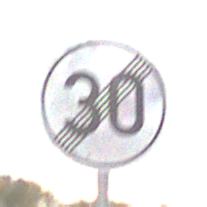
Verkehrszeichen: EndeGeschwindigkeit30
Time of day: MorningAfternoon
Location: Outdoor (Nature)
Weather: Overcast
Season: NotSpecified
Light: Natural